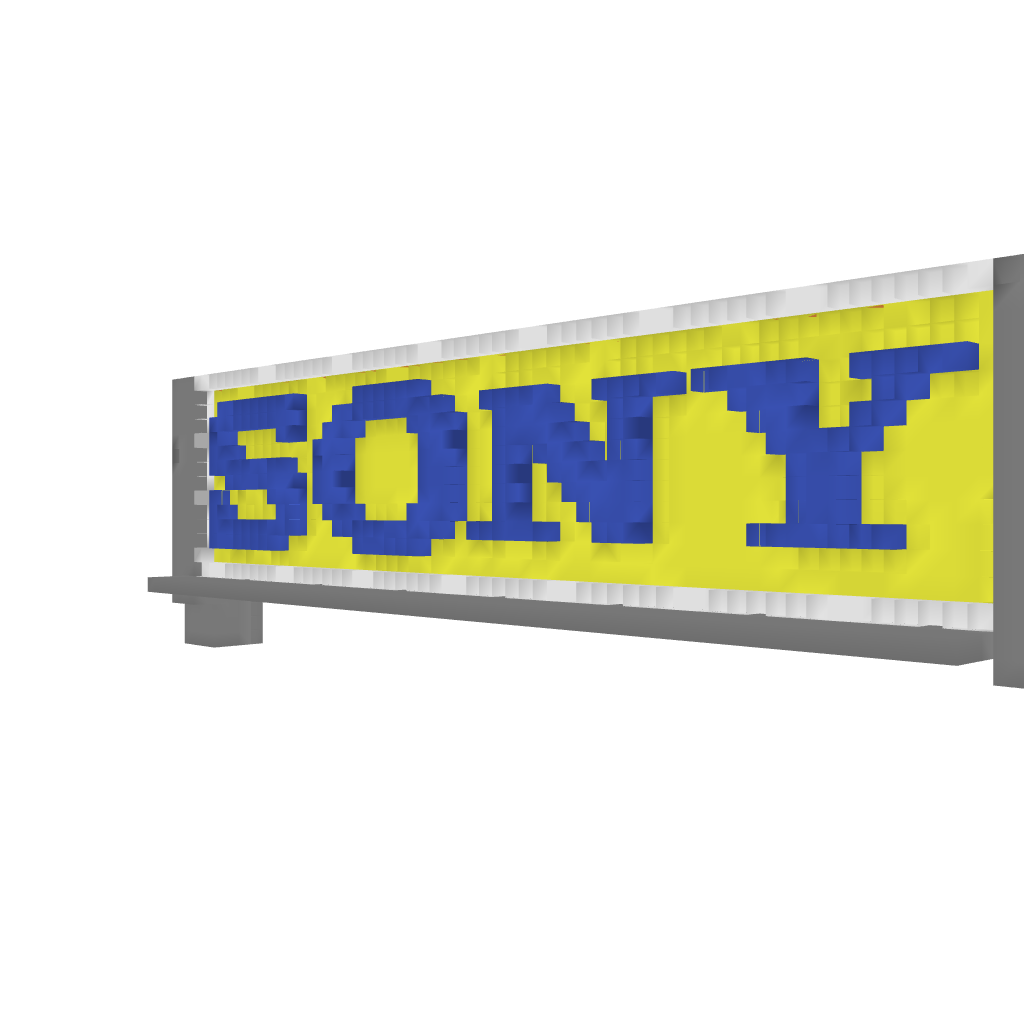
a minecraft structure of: sony logo good quality